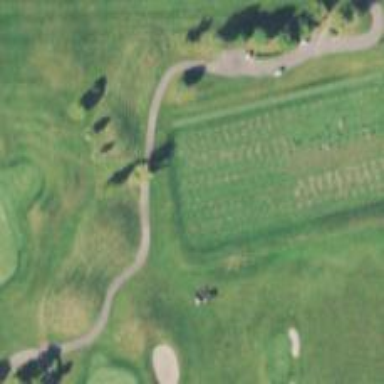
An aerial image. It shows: Grassy area designated for driving range golf.